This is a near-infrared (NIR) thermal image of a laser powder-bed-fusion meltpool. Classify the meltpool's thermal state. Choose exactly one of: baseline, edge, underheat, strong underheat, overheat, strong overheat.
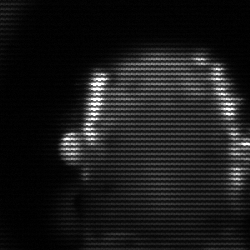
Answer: baseline